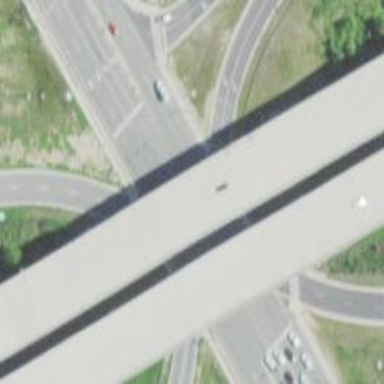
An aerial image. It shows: Asphalt trunk link road.